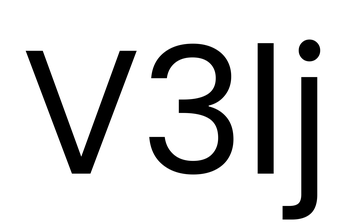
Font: Poppins-Regular